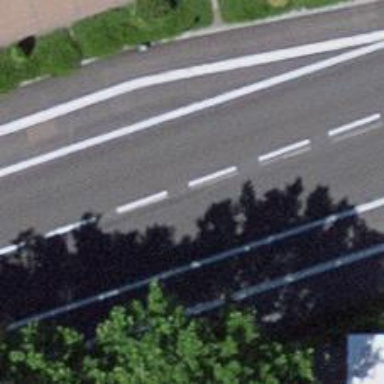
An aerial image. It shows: Asphalt road with sidewalks on both sides. The road is classified as primary highway.